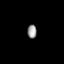
Tissue: prostate
Cell type: T cells
Senescence score: 0.1466
Nuclear area (px): 126
Mean DAPI intensity: 150.778